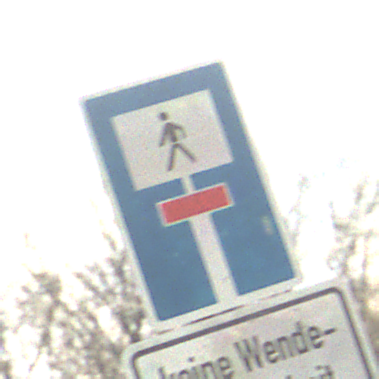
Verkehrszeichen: SackgasseFussgaengerDurchlaessig
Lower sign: HinweisGeaenderteVorfahrtVerkehrsfuehrungVerkehrsregelung3
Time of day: MorningAfternoon
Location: Outdoor (Suburban)
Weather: Overcast
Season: NotSpecified
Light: Natural